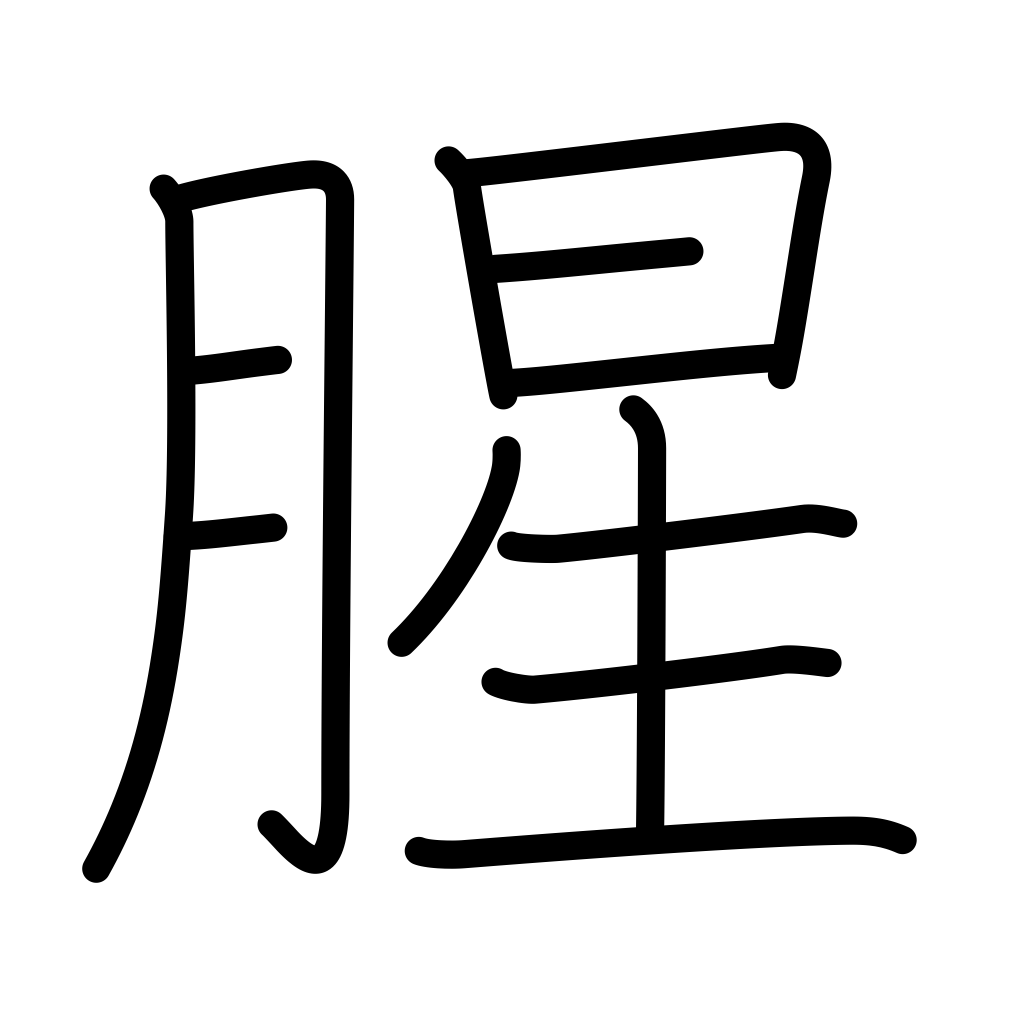
Meaning: bloody, smelling of fish, raw smelling